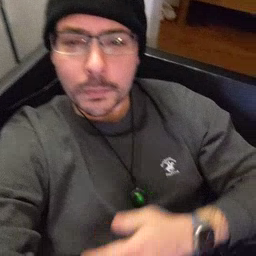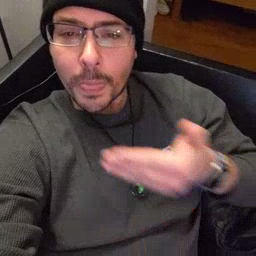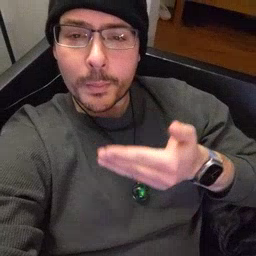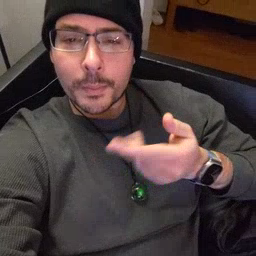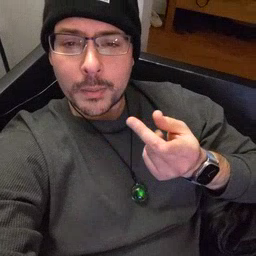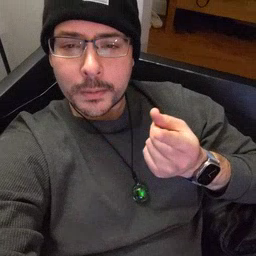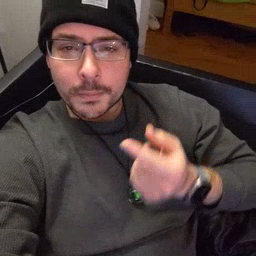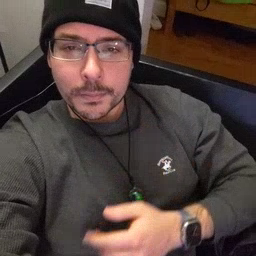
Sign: puppy